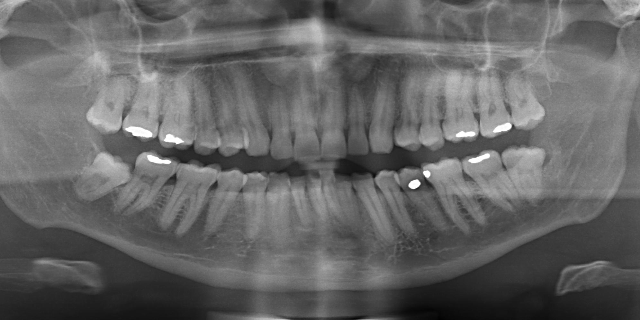
adult